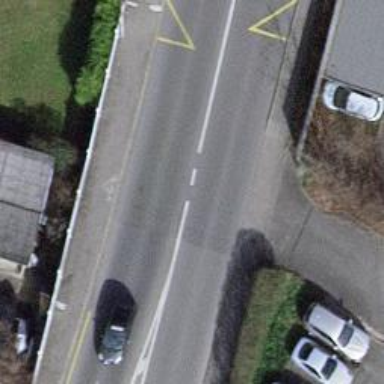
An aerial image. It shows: Secondary road with dedicated lane for cyclists.